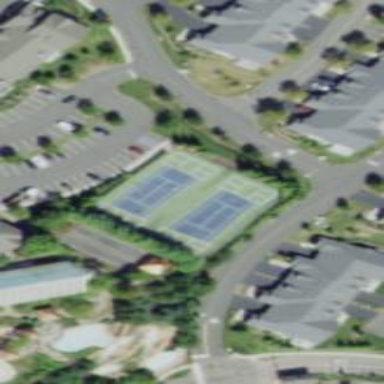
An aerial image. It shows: Tennis court on pitch.